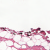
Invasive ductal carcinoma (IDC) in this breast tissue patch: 0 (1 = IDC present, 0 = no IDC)